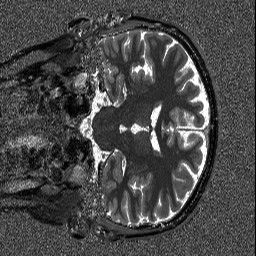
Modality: T1map
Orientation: coronal
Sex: male